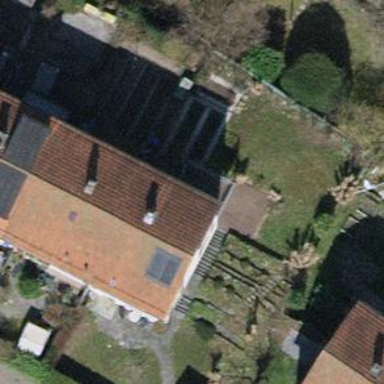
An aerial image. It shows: Building with tile roof.